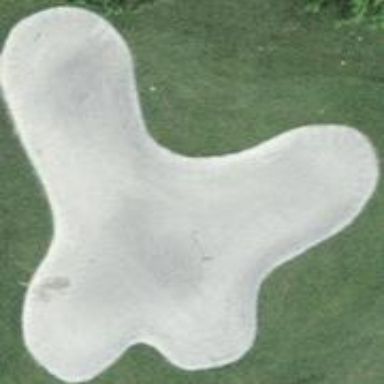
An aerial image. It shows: Sand bunker on golf course.